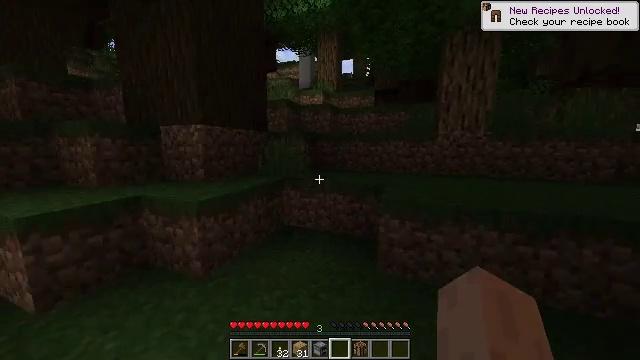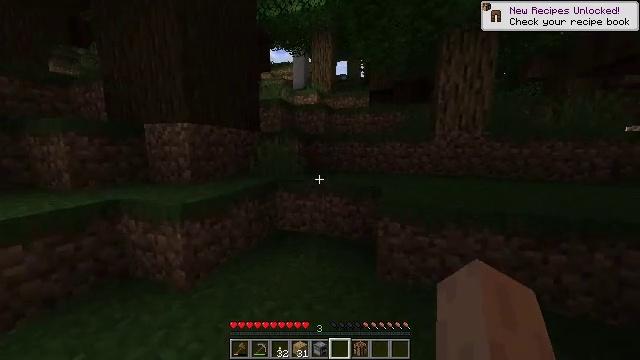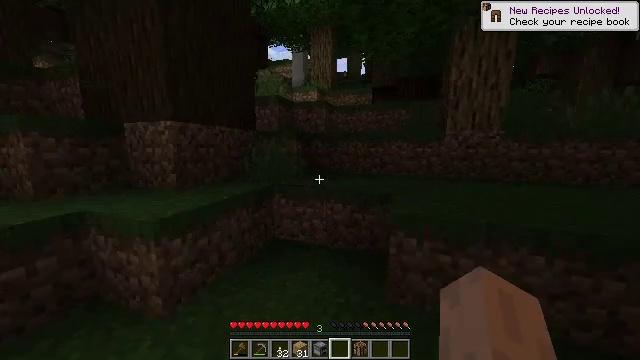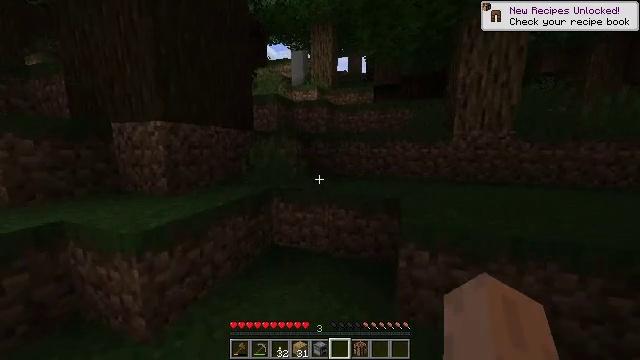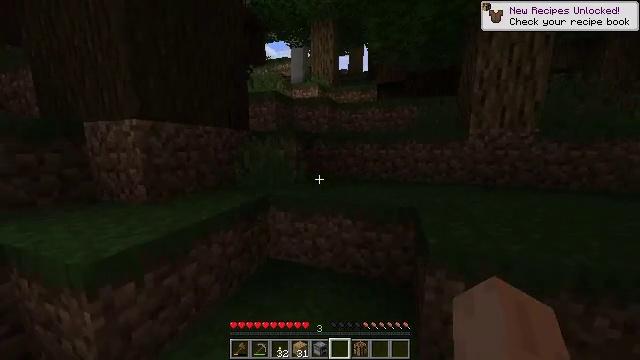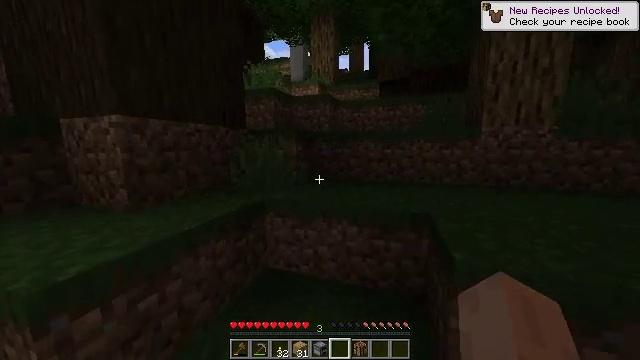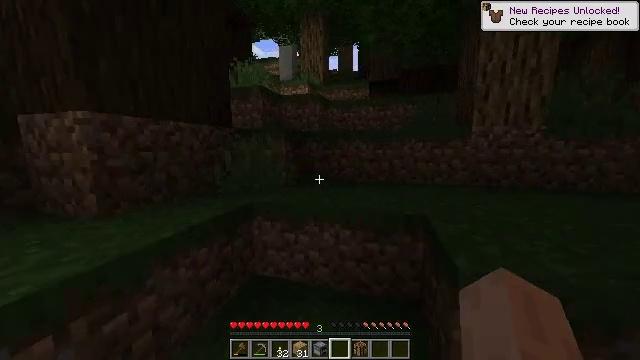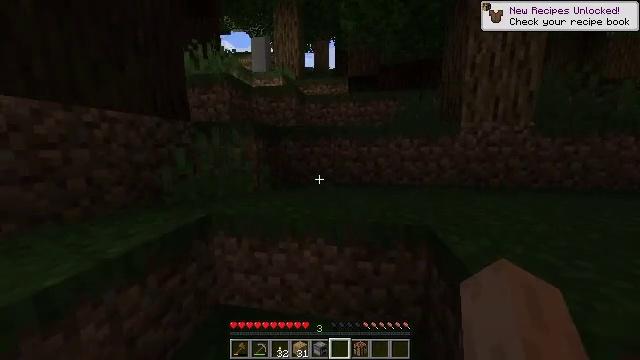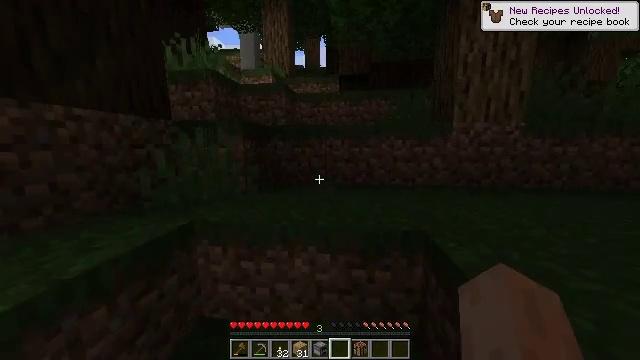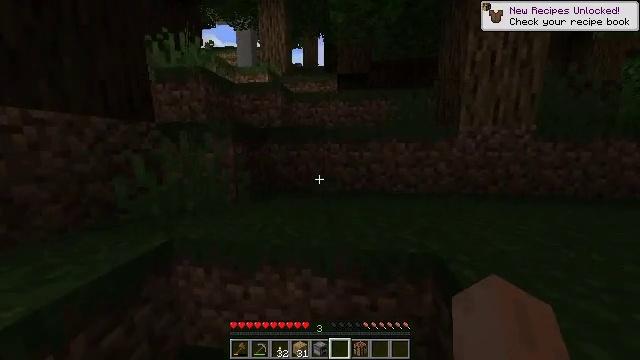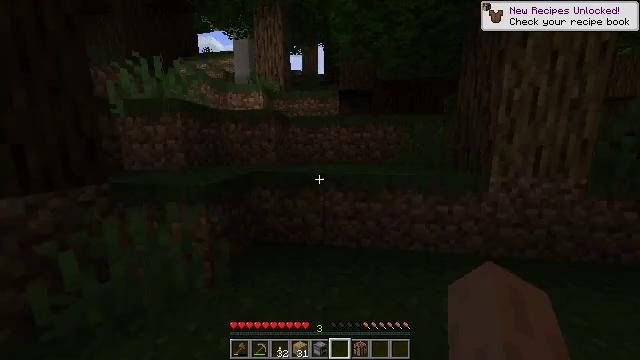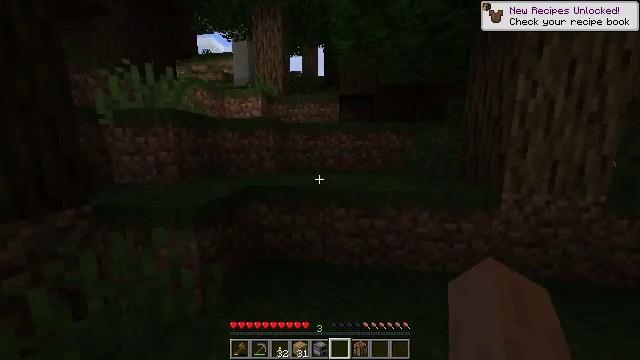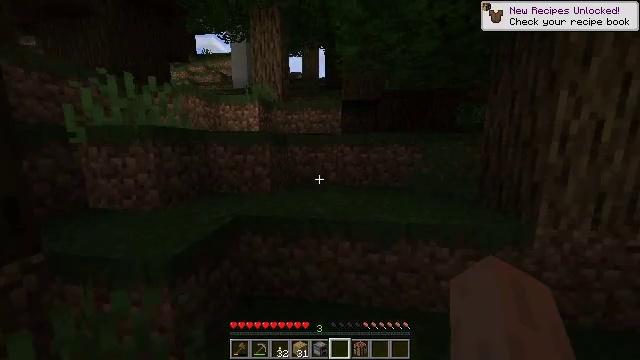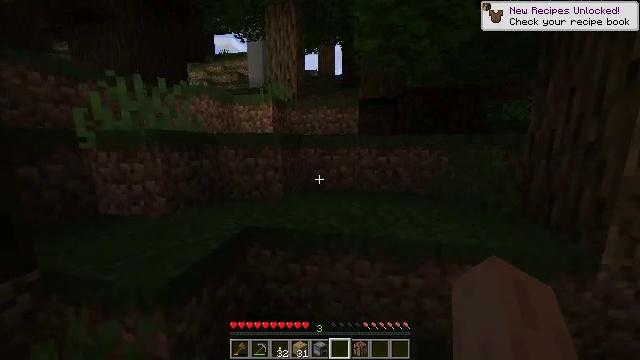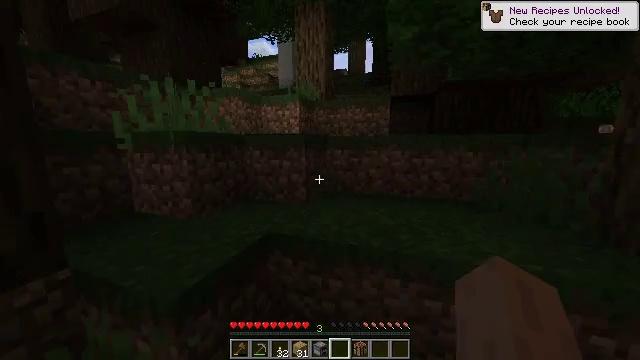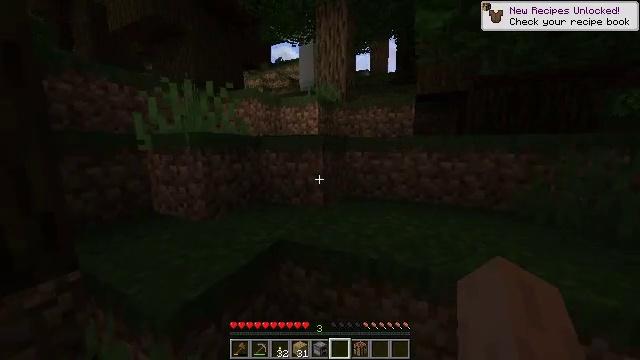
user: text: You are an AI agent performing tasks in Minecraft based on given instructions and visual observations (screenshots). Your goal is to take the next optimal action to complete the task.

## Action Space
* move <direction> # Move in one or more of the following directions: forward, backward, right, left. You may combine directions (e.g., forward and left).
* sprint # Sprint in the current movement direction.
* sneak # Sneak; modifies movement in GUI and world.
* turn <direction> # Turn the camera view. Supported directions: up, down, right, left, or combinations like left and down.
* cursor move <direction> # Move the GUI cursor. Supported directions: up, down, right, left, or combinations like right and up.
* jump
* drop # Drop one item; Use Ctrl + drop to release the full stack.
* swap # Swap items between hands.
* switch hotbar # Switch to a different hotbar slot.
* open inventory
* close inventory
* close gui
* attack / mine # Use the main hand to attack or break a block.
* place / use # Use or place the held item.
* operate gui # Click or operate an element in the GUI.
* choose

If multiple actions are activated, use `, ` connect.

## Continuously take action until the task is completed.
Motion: motion action
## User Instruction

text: Chop down the red mushroom block.
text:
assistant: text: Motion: move forward, sprint, turn right
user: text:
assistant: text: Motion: move forward, sprint
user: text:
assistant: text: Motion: move forward, sprint
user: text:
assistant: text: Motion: move forward, sprint
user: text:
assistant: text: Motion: move forward, sprint
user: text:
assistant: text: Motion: move forward, sprint, turn right
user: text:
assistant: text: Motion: move forward, sprint, turn right
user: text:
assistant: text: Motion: move forward, sprint, turn right
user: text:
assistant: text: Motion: move forward, sprint, jump
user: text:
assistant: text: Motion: move forward, sprint, jump
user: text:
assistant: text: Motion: move forward, sprint, jump
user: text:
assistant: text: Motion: move forward, sprint, jump
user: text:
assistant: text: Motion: move forward, sprint, turn left, jump
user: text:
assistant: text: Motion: move forward, sprint, turn left, jump
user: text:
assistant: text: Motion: move forward, sprint, turn left, jump
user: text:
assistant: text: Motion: move forward, sprint, turn left, jump
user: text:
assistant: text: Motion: move forward, sprint, turn left, jump
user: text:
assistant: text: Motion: move forward, sprint, turn left, jump
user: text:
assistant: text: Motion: move forward, sprint, turn left, jump
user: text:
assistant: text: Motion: move forward, sprint, turn left, jump
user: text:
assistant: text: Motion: move forward, sprint, turn left, jump
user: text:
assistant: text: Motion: move forward, sprint, turn left, jump
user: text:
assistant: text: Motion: move forward, sprint, jump
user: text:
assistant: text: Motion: move forward, sprint, jump
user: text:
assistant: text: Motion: move forward, sprint, jump
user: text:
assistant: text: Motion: move forward, sprint, jump
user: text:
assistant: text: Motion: move forward, sprint, jump
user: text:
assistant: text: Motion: move forward, sprint, turn right, jump
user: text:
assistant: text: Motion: move forward, sprint, jump
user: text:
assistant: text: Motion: move forward, sprint, jump